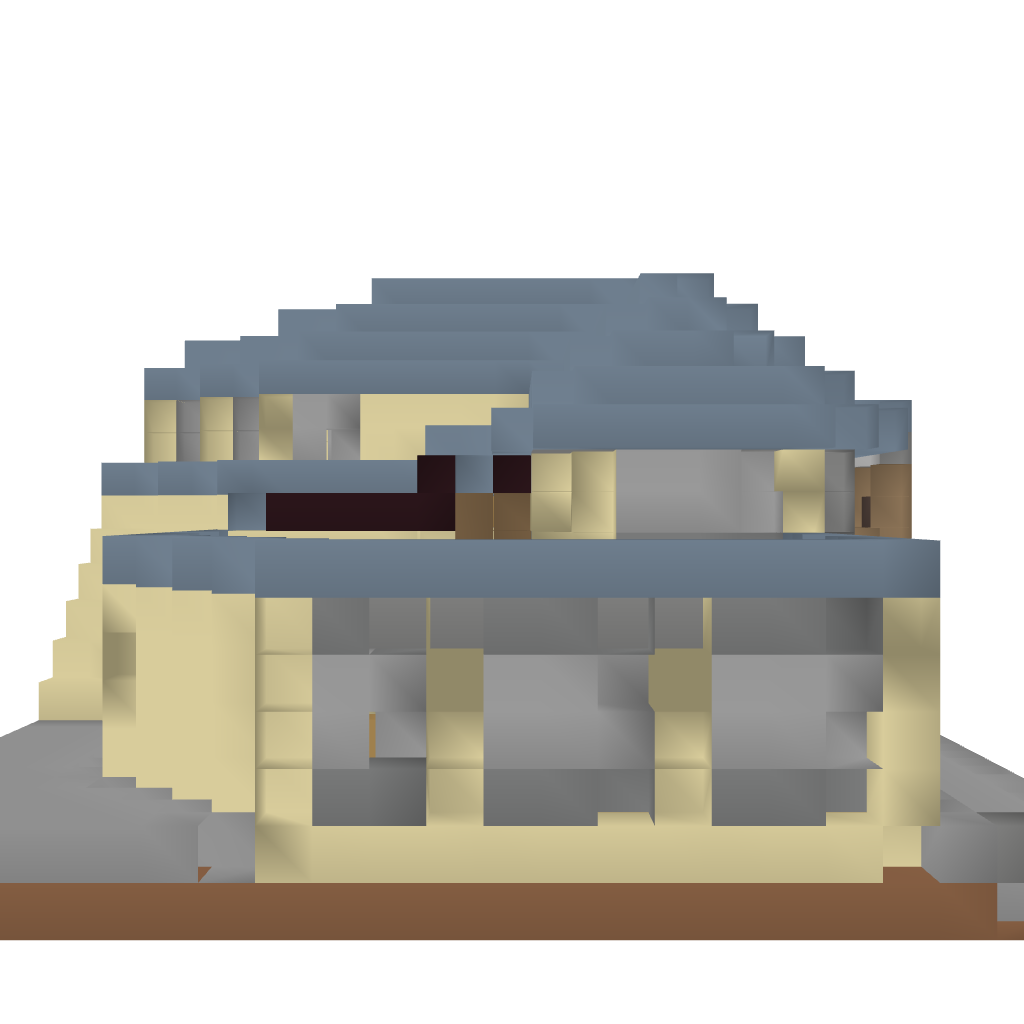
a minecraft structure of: ch2112`little mansion